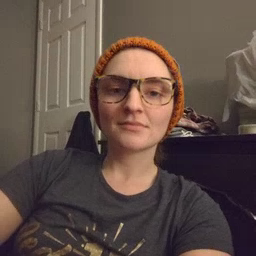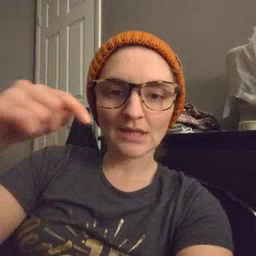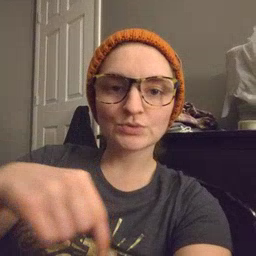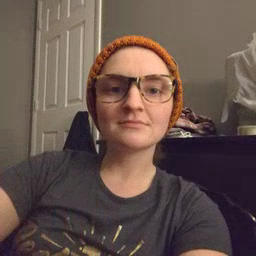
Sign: down